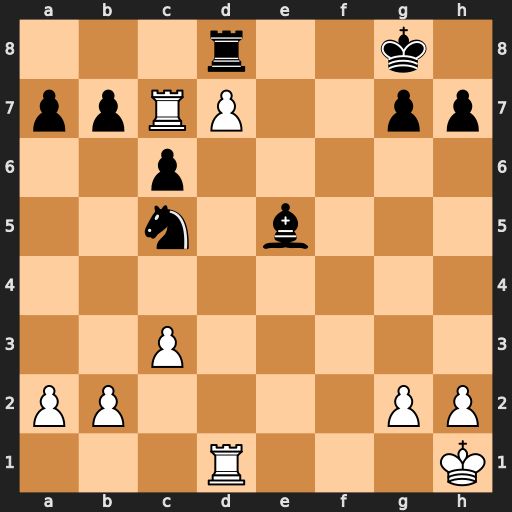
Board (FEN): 3r2k1/ppRP2pp/2p5/2n1b3/8/2P5/PP4PP/3R3K
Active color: w
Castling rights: -
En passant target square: -
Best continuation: Rc8 Bf6 Rd6